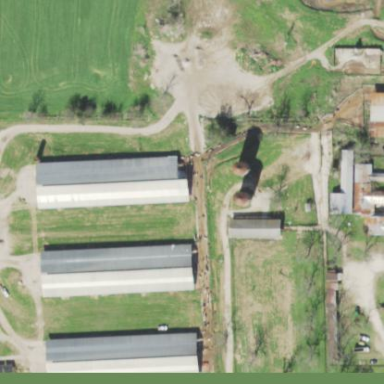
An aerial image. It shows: Dairy farmyard.